Question: I'm working on a contact form and I've the an issue; I want to give the form a margin-left of 20px. But the browser is disable the style. See the pic

Please check the live page here:
<URL>
Thanks,
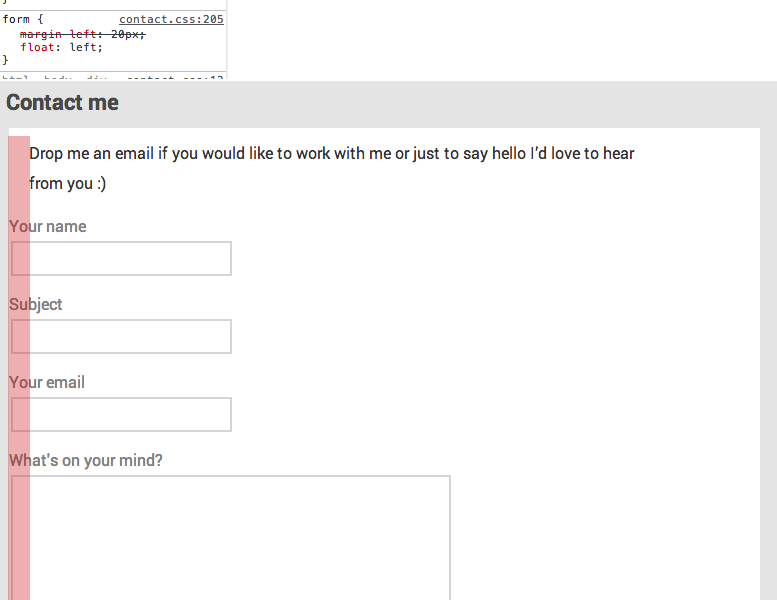
Answer: contact.css:205
'''
form { margin-left: 20px; }
'''
Modify as follows:
'''
.contact > form { margin-left: 20px; }
'''